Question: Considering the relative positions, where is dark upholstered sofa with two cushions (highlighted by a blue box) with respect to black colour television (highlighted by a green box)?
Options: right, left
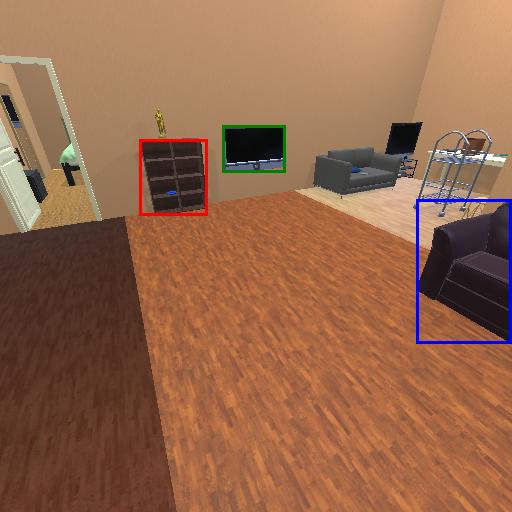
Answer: right